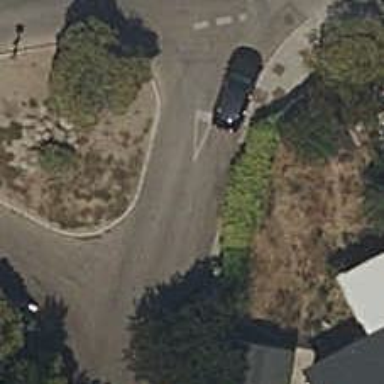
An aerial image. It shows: Residential road with asphalt surface.